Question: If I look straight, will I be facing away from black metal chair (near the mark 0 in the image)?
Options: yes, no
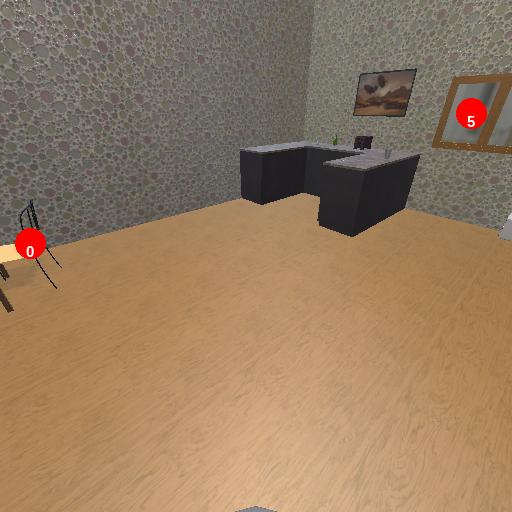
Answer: yes